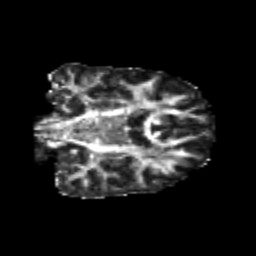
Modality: FA
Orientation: coronal
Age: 24
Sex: female
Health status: healthy
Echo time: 0.074 s